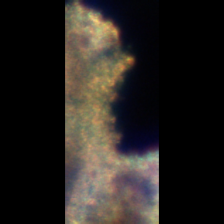
Taxon: Unknown_detritus
Group: Unknown